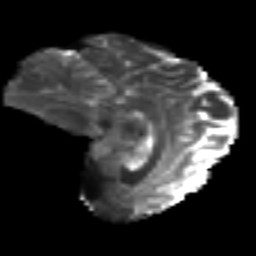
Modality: T2w
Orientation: sagittal
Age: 36
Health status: ill
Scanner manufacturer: philips
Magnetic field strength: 3 T
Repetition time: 9 s
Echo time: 0.127 s